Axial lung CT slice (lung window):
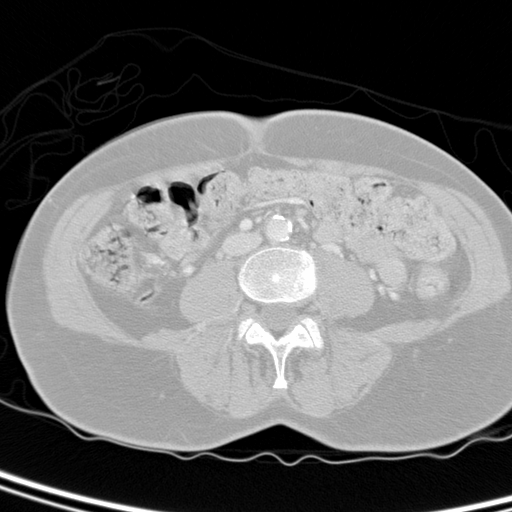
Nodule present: no